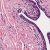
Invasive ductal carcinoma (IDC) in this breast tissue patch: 0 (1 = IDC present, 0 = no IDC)